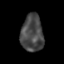
Tissue: skin
Cell type: Epithelial cells
Senescence score: 0.2056
Nuclear area (px): 809
Mean DAPI intensity: 71.54